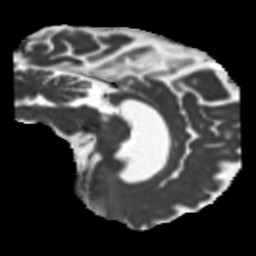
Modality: MD
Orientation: sagittal
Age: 71
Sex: male
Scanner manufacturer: siemens
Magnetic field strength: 3 T
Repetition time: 5.25 s
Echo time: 0.08 s